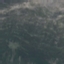
Land use / land cover class: HerbaceousVegetation